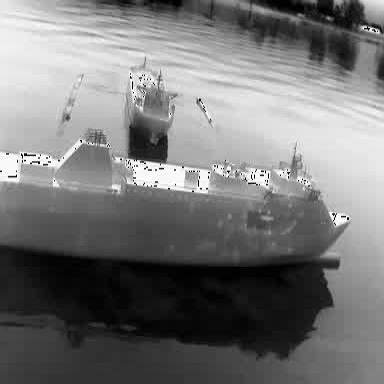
There are two objects shown in the infrared image, including a liner, and a container_ship.